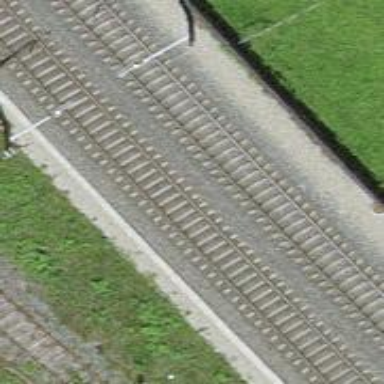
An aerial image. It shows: Single-track railway with electrified contact lines.